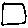
Label: square